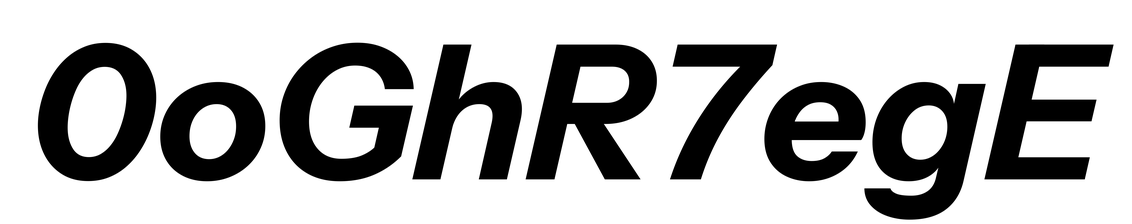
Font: InstrumentSans-Italic_Bold_Italic